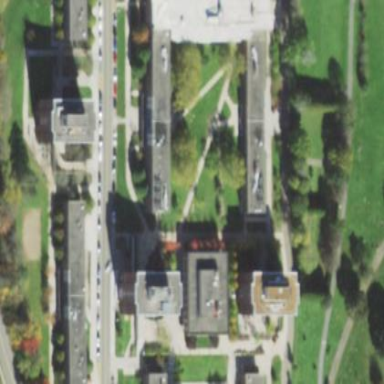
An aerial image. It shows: College building.